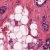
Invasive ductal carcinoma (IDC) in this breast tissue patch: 1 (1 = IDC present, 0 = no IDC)